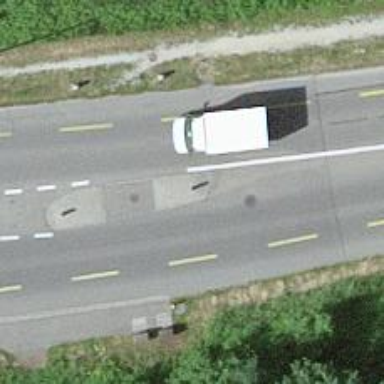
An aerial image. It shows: Unmarked crossing with pedestrian island.